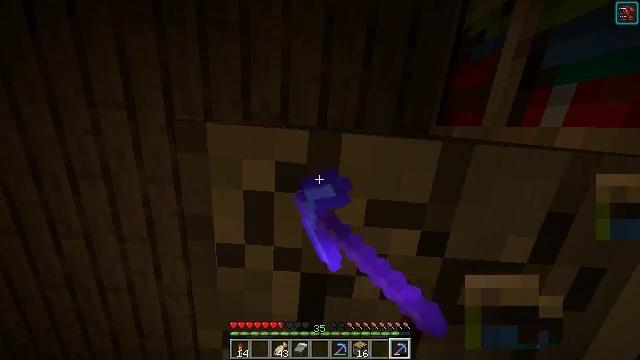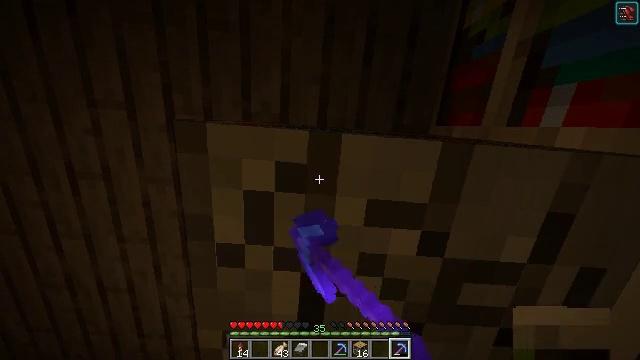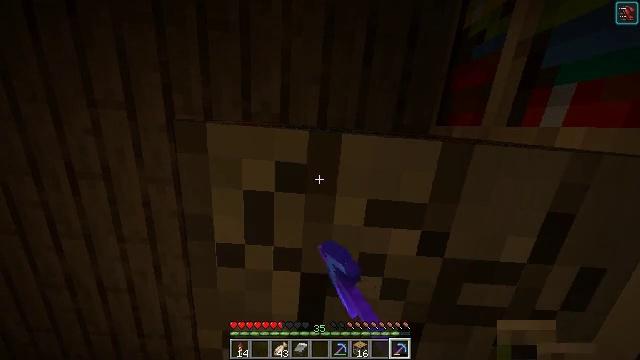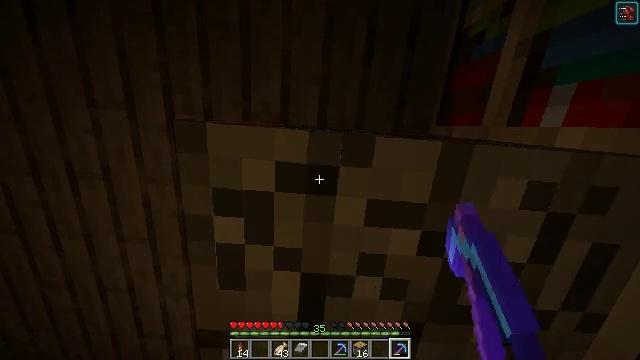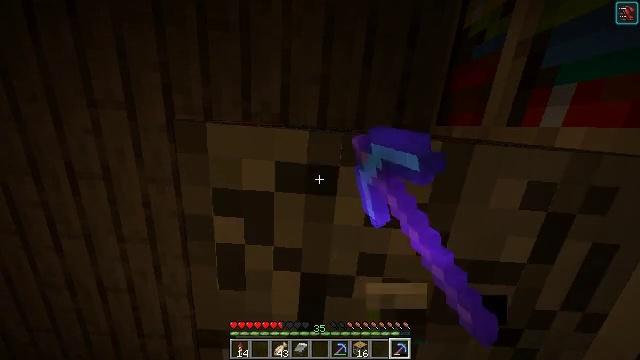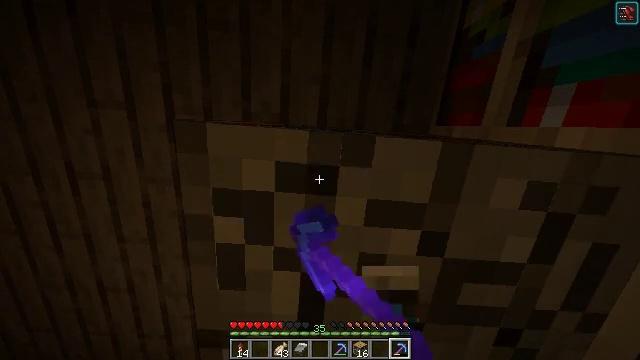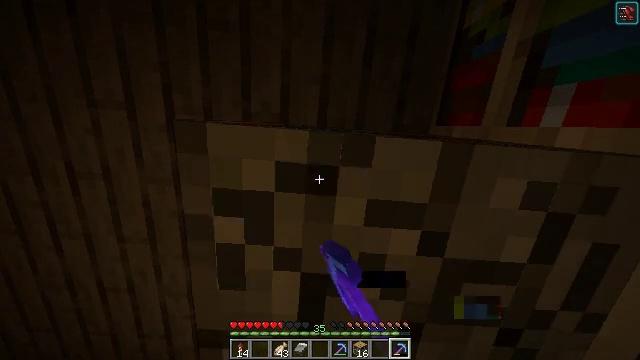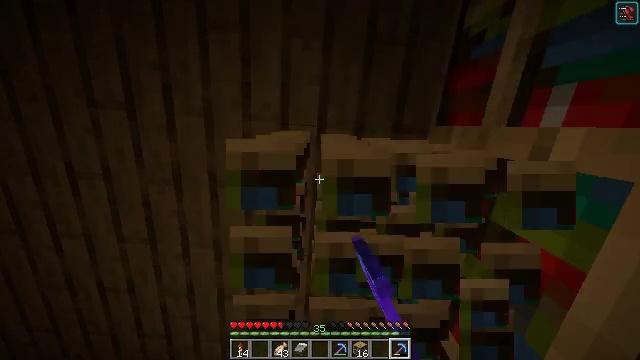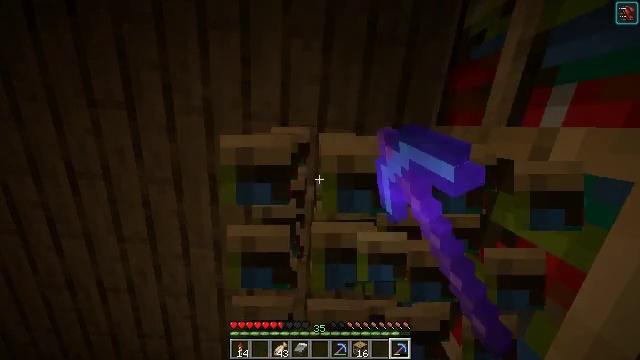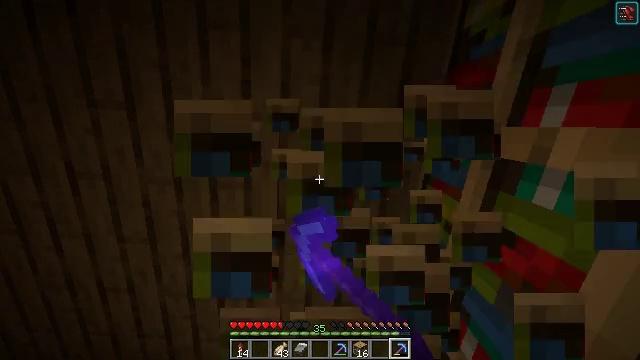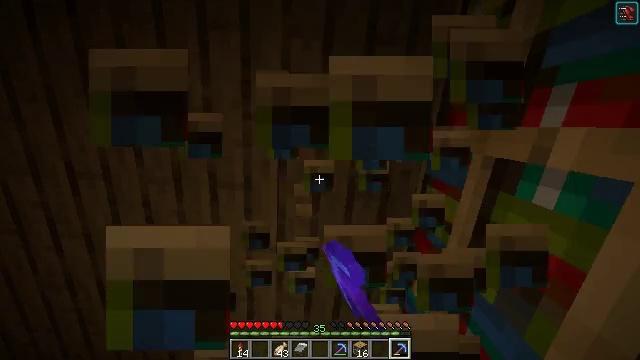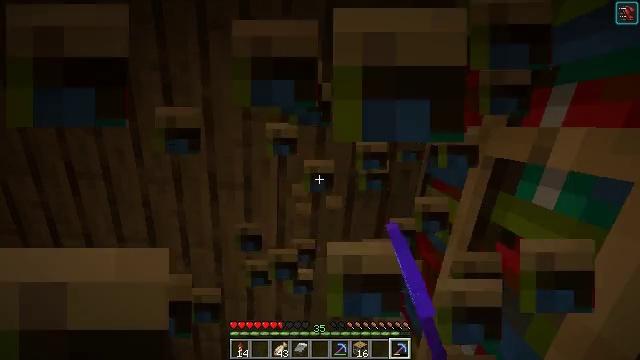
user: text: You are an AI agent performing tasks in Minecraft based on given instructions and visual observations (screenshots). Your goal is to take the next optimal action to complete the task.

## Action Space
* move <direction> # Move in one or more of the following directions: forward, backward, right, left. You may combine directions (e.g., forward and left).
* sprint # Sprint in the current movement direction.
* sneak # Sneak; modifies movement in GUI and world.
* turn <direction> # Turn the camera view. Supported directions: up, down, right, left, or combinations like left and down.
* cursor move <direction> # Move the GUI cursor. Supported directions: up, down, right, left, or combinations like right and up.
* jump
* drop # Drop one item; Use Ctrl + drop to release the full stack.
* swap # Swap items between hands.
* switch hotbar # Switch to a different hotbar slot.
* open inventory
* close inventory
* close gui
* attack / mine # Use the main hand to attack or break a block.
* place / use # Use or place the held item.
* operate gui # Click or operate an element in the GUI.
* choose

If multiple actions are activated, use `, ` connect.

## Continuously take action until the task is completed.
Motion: motion action
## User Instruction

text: Attack the bookshelf to recycle it.
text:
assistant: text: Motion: attack / mine
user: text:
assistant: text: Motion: attack / mine
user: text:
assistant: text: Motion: attack / mine
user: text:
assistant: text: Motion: attack / mine
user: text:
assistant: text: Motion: attack / mine
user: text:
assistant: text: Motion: attack / mine
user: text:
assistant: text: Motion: attack / mine
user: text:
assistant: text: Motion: attack / mine
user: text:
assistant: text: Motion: attack / mine
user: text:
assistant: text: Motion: attack / mine
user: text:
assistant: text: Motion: attack / mine
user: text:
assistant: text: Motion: attack / mine